Question: How do you put the fullname (from notepad user; pass; fullname) to show at the Qlineedit widget in the second class (which is also the second GUI)
'''
from inventoryform import InventoryDialog
class LoginDialog(QtWidgets.QDialog, Ui_loginform):
isLogged = QtCore.pyqtSignal()
def __init__(self, parent=None):
def login_button_clicked(self):
import csv
with open('user.txt', newline='') as f:
reader = csv.reader(f, delimiter=';')
for line in reader:
us, pa, fn = line
if self.username_line.text() == us and self.password_line.text() == pa:
QtWidgets.QMessageBox.information(self, "LOGIN", "LOGIN SUCCESSFUL!")
self.isLogged.emit()
a = QLineEdit()
a.setText(fn)
usershowname_line.append(a)
self.close()
return
else:
QtWidgets.QMessageBox.information(self, "LOGIN FAILED", "LOGIN FAILED!")
def exit_button_clicked(self):
self.close()
if __name__ == '__main__':
import sys
app = QtWidgets.QApplication(sys.argv)
loginform_window = LoginDialog()
x = InventoryDialog()
loginform_window.isLogged.connect(x.show)
x.isLogout.connect(loginform_window.show)
loginform_window.show()
sys.exit(app.exec_())
'''
'''
class InventoryDialog(QtWidgets.QDialog, Ui_inventoryform):
isLogout = QtCore.pyqtSignal()
def __init__(self, parent=None):
QtWidgets.QDialog.__init__(self, parent)
self.setupUi(self)
self.signout_button.clicked.connect(self.onSignout_button)
def onSignout_button(self):
self.isLogout.emit()
self.close()
if __name__ == '__main__':
import sys
app = QtWidgets.QApplication(sys.argv)
inventoryform_window = InventoryDialog()
inventoryform_window.show()
sys.exit(app.exec_())
'''
Here's the QlineEdit which object name is usershowname_line from the second gui:

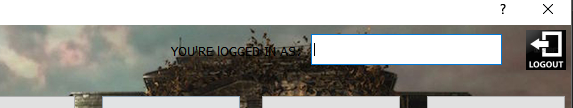
Answer: You have to create a signal that can send a string (pyqtSignal (str)), this will emit before closing the window. To show it we must connect it to setText of QLineEdit (In your case it replaces your_lineedit with the name of your QLineEdit). All of the above is shown in the following part:
'''
class LoginDialog(QtWidgets.QDialog, Ui_loginform):
isLogged = QtCore.pyqtSignal()
dataSignal = QtCore.pyqtSignal(str)
[...]
def login_button_clicked(self):
[...]
self.dataSignal.emit("user: {}, pass: {}, fullname: {}".format(us, pa, fn))
self.isLogged.emit()
[...]
if __name__ == '__main__':
import sys
app = QtWidgets.QApplication(sys.argv)
loginform_window = LoginDialog()
x = InventoryDialog()
loginform_window.isLogged.connect(x.show)
loginform_window.dataSignal.connect(x.your_lineedit.setText)
# ^^^^^^^^^^^^^
x.isLogout.connect(loginform_window.show)
loginform_window.show()
sys.exit(app.exec_())
'''